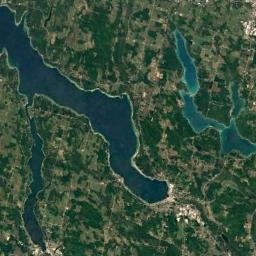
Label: wetland